Aerial crown-view tile of a tropical tree (Barro Colorado Island, Panama), acquired 20241112:
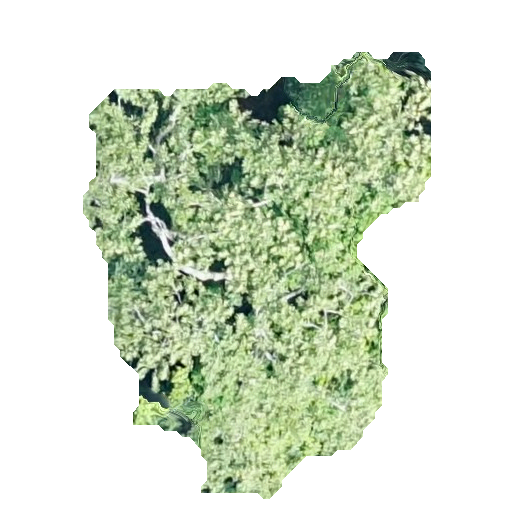
Species: Trichilia tuberculata
GBIF accepted scientific name: Trichilia tuberculata
Crown area: 166.655 m²